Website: macys
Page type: delivery-shipping
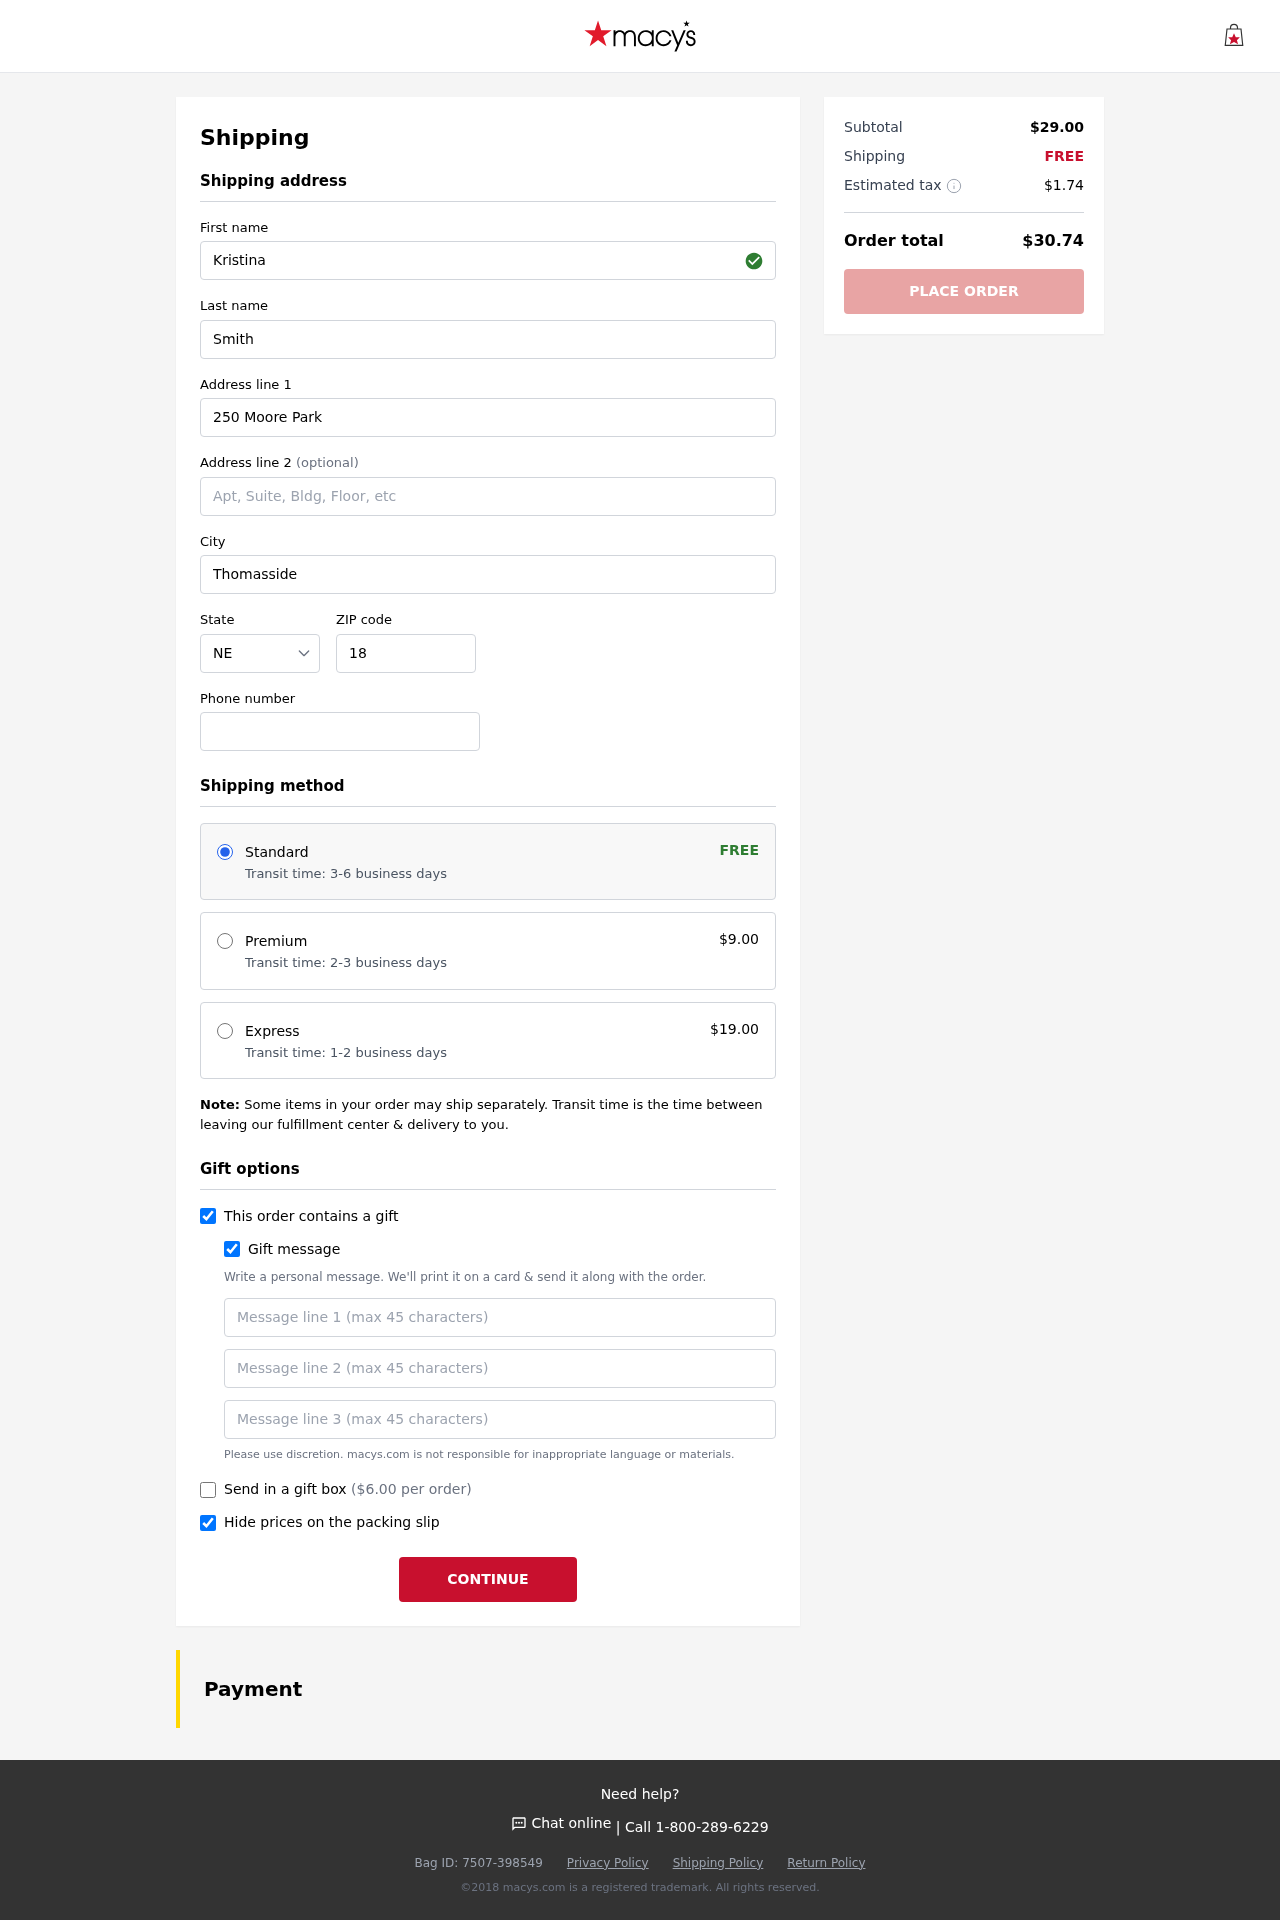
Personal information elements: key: PII_STATE_ABBR
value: NE
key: PII_FIRSTNAME
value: Kristina
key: PII_LASTNAME
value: Smith
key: PII_STREET
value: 250 Moore Park
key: PII_CITY
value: Thomasside
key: PII_POSTCODE
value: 18446
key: PII_PHONE
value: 4299877863
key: PII_GIFT_MESSAGE
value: Hey Jean, I found this adorable gray beret that I thought would keep you cozy and stylish this winter. I know how much you love looking chic, even when life throws challenges your way. Enjoy wearing it!  Kristina
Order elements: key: ORDER_SHIPPING_STANDARD
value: Transit time: 3-6 business days
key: ORDER_SHIPPING_COST
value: FREE
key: ORDER_SHIPPING_PREMIUM
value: Transit time: 2-3 business days
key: ORDER_SHIPPING_PREMIUM_PRICE
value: $9.00
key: ORDER_SHIPPING_EXPRESS
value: Transit time: 1-2 business days
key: ORDER_SHIPPING_EXPRESS_PRICE
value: $19.00
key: ORDER_GIFT_BOX_PRICE
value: ($6.00 per order)
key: ORDER_SUBTOTAL
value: $29.00
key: ORDER_SHIPPING_COST2
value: FREE
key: ORDER_TAX
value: $1.74
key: ORDER_TOTAL
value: $30.74